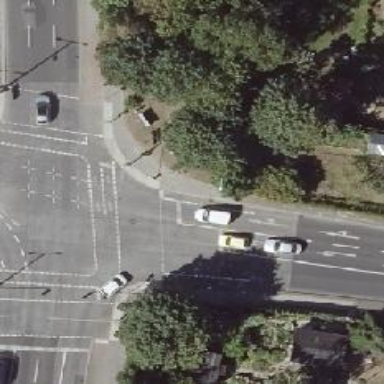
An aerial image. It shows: Asphalt footway with marked crossing equipped with traffic signals.